Interaction volume radius: 5 \u00c5
Interaction volume height: 10 \u00c5
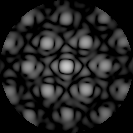
Disorder parameter: 0.231